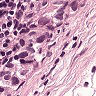
Metastatic tissue present: yes